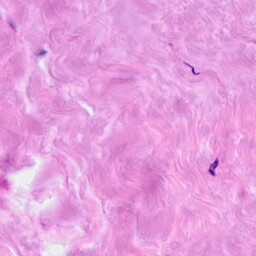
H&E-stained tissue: Breast